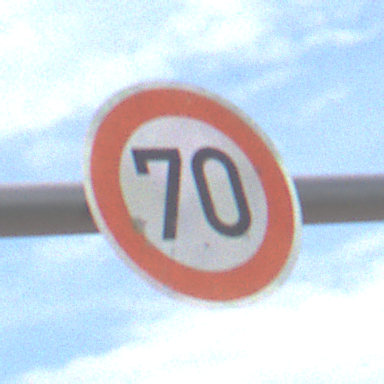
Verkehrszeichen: Geschwindigkeit70
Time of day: Midday
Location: Outdoor (RoadRail)
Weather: PartlyCloudy
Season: NotSpecified
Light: Natural